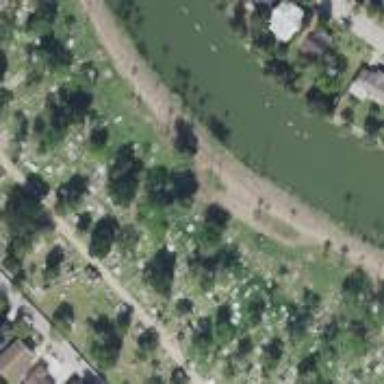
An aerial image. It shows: Cemetery with grass covering the ground.